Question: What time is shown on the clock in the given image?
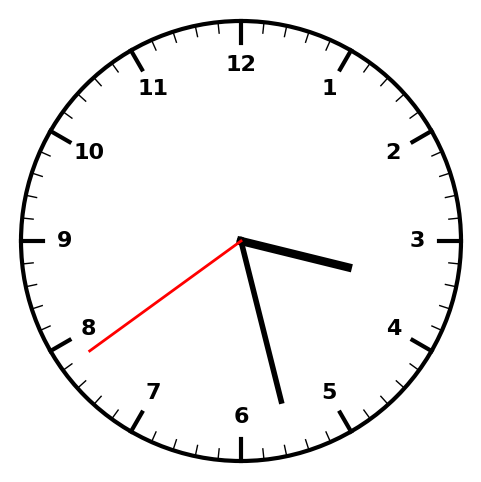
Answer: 03:27:39